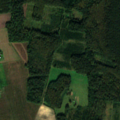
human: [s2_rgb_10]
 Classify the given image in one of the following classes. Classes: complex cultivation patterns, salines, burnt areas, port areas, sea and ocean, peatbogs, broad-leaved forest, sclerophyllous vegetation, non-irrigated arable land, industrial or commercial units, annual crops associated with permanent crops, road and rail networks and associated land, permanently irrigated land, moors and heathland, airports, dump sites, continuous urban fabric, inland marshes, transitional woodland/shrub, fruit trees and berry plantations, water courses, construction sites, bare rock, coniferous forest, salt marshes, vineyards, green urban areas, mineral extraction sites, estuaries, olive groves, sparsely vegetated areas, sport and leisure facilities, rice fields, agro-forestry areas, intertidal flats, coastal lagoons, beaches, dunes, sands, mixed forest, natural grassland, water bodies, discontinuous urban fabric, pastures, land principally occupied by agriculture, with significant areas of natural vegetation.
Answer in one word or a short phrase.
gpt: non-irrigated arable land, broad-leaved forest, coniferous forest, transitional woodland/shrub